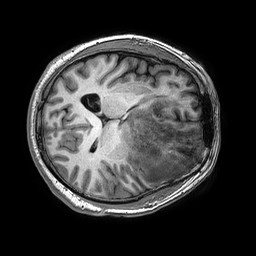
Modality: T1w
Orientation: axial
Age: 36
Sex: male
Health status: ill
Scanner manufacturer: philips
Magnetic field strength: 3 T
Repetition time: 0.006605 s
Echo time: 0.002955 s